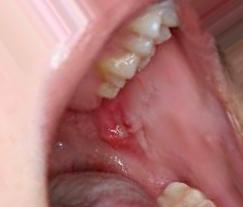
Condition: Mouth Ulcer